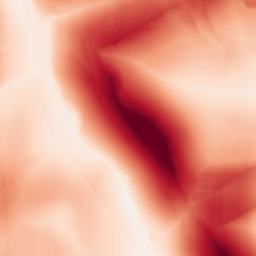
Category: morphological
Decomposition family: morphological_square
Decomposition parameters: operation: gradient
size: 50
Upsampling method: sinc_blackman
Upsampling parameters: scale: 2
kernel_size: 16
Upsampling scale: 2